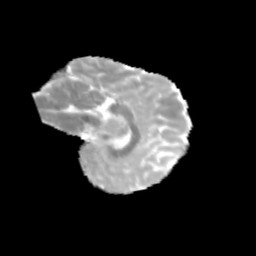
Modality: MD
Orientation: sagittal
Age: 12
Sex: female
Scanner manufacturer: siemens
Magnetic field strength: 3 T
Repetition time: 3.8 s
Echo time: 0.07 s